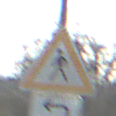
Verkehrszeichen: FussgaengerRechts
Zusatzzeichen unten: RichtungsangabeDurchPfeile2
Umgebung: Outdoor, Suburban
Tageszeit: MorningAfternoon
Wetter: PartlyCloudy
Licht: Natural
Jahreszeit: NotSpecified
Kontrast: HighContrast